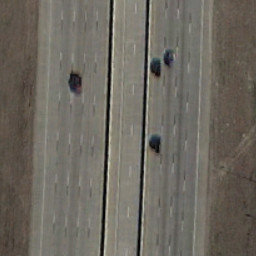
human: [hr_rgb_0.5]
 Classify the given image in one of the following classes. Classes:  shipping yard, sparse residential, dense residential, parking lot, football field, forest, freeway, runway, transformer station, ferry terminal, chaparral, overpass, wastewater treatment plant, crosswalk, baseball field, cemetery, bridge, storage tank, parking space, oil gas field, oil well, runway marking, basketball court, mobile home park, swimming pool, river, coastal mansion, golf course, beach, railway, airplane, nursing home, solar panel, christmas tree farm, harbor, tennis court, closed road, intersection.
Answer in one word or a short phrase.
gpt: freeway